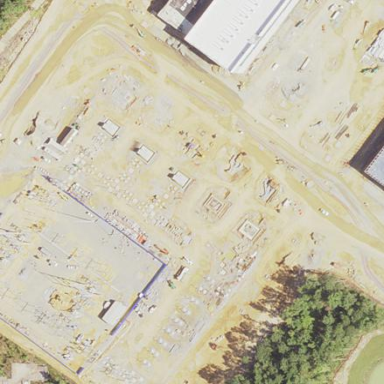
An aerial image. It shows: Power substation.